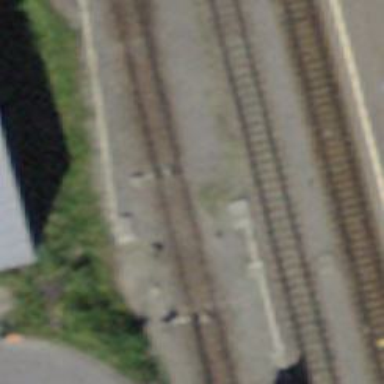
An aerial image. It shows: Railway yard with one track in service.